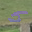
Label: 5